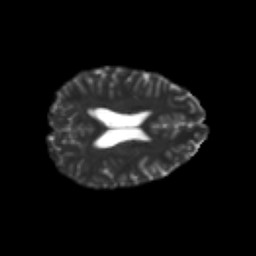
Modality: T2w
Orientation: axial
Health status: healthy
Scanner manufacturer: philips
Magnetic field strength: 3 T
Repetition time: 6.964 s
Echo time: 0.092 s